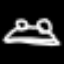
Label: frog